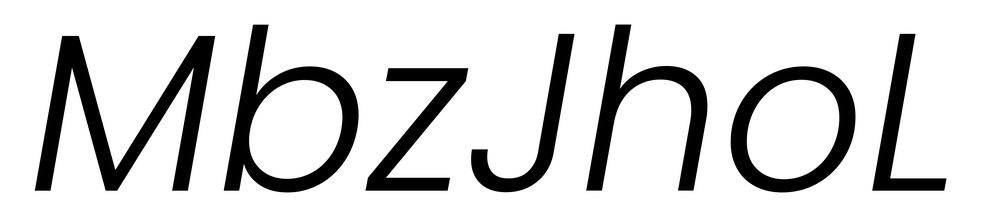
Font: Poppins-LightItalic